Field crop: maize
Growth stage: 2
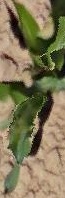
Species: maize